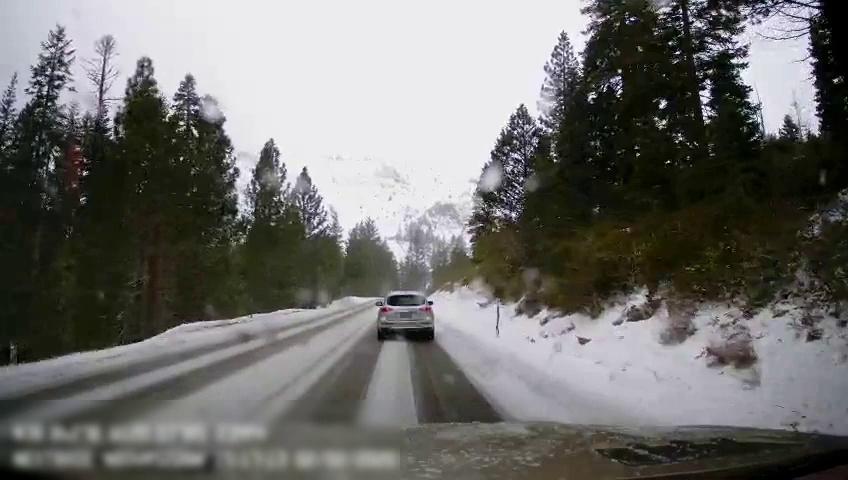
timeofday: Day
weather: Snowy
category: Drivable Space
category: Vehicles | Car